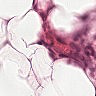
Metastatic tissue present: no